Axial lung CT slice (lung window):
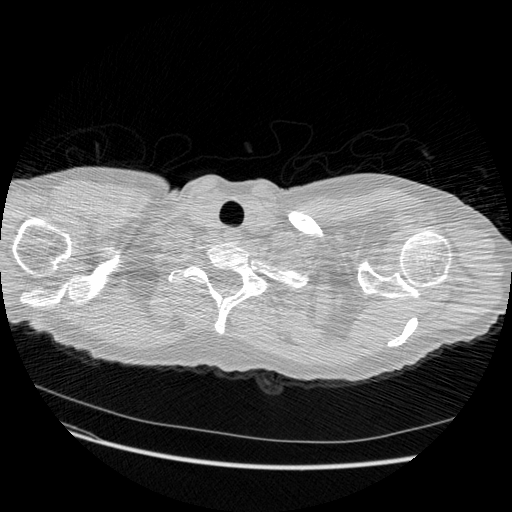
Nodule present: no